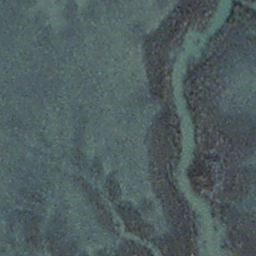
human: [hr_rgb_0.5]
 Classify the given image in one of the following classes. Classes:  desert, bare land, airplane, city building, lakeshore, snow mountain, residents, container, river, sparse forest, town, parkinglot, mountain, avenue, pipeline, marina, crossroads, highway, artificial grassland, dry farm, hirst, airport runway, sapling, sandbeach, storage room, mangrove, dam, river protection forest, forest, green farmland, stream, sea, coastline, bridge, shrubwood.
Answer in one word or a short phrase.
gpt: stream